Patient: sex F, age 57
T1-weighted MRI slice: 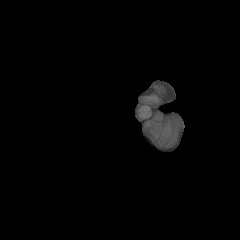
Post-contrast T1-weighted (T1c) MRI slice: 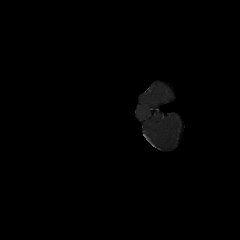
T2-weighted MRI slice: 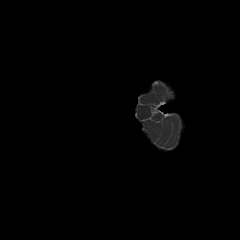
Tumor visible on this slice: no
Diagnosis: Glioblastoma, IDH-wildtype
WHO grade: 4